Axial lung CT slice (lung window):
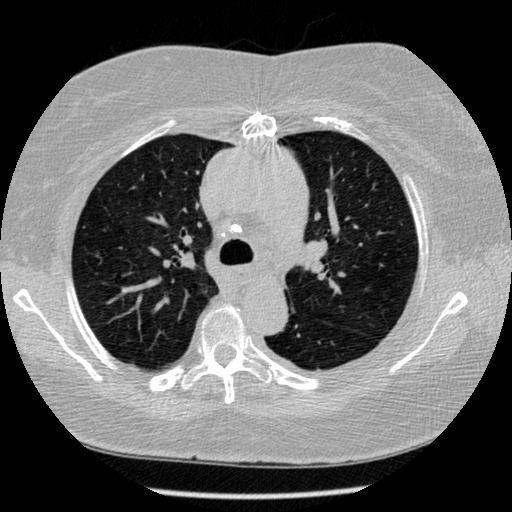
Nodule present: no